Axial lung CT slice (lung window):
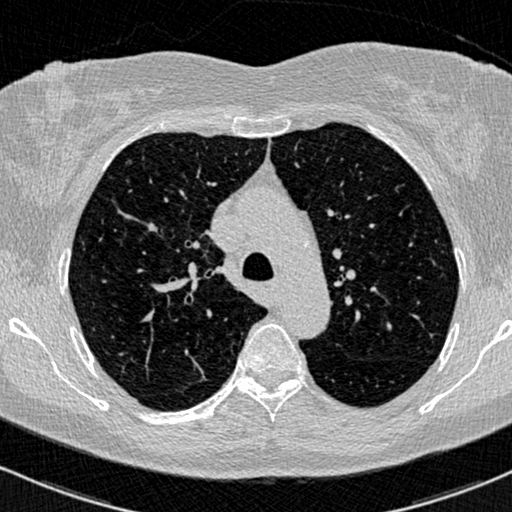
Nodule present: no